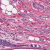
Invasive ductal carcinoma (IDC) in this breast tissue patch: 0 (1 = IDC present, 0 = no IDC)